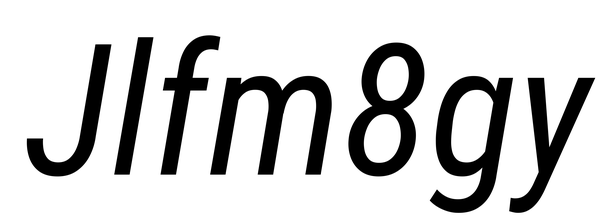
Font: Roboto-Italic_Condensed_Italic